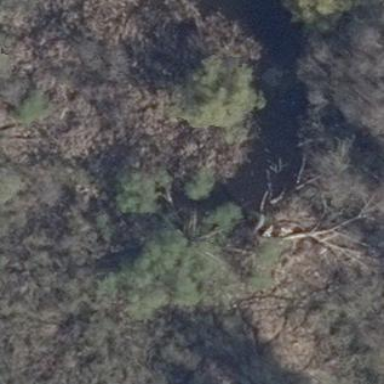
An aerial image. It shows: Swamp in wetland area.